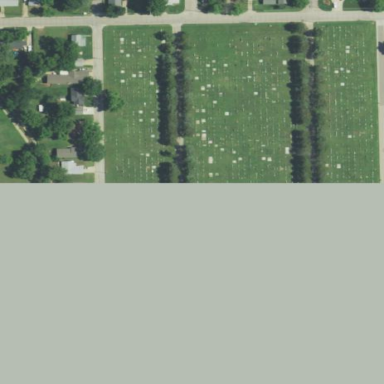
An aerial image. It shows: Cemetery.